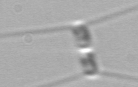
Label: Chaetoceros_similis